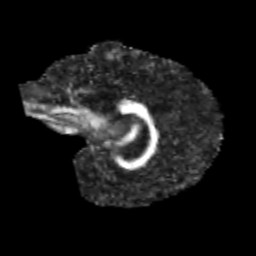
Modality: FA
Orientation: sagittal
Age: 13
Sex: male
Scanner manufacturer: siemens
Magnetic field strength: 3 T
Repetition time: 3.8 s
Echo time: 0.07 s